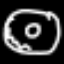
Label: donut